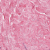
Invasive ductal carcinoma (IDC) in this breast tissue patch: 0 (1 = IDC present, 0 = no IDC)